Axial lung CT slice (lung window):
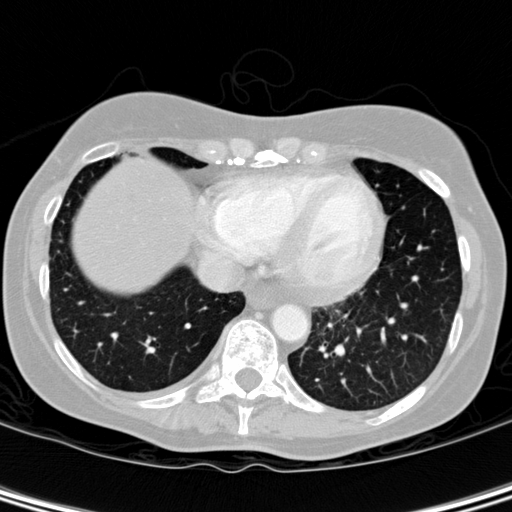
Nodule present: no